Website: apple-inc
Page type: customer-info-address
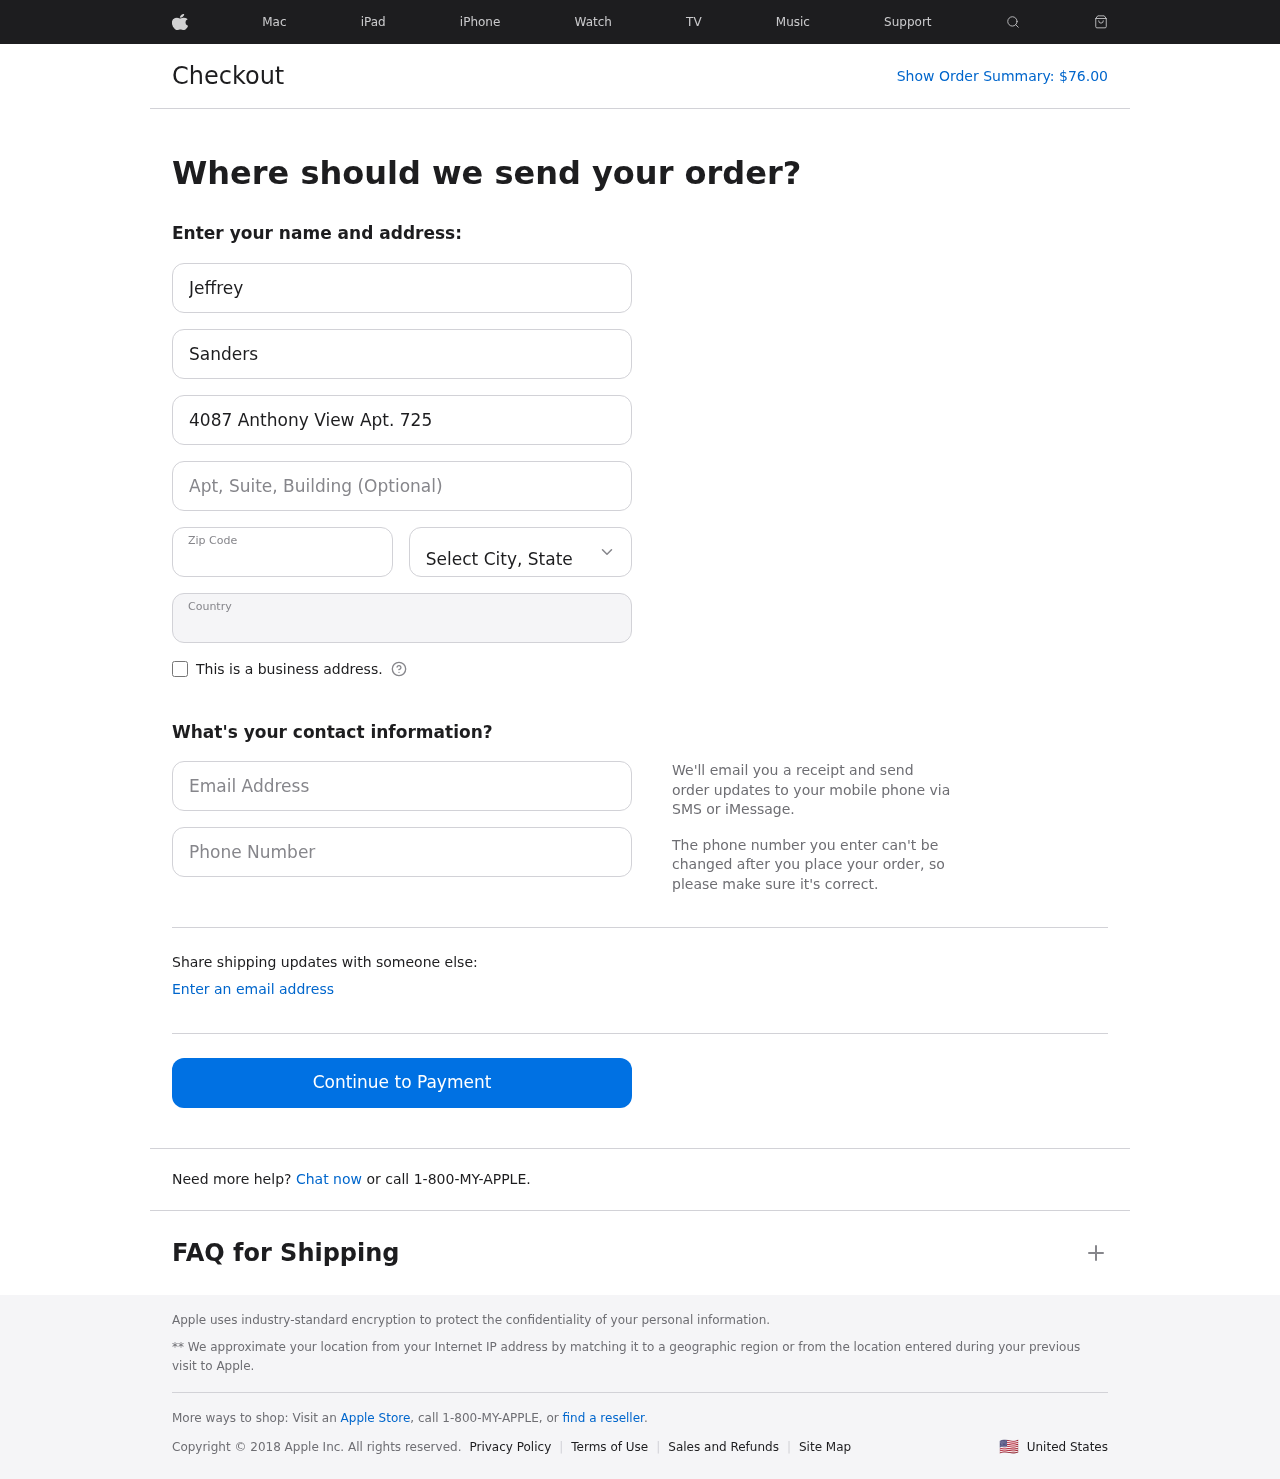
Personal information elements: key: PII_CITY_STATE
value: Port Julie, ND
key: PII_COUNTRY
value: United States
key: PII_EMAIL
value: jeffreysanders@hotmail.com
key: PII_FIRSTNAME
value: Jeffrey
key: PII_LASTNAME
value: Sanders
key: PII_PHONE
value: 6784948142
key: PII_POSTCODE
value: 41143
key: PII_STREET
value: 4087 Anthony View Apt. 725
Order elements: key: ORDER_TOTAL
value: $76.00